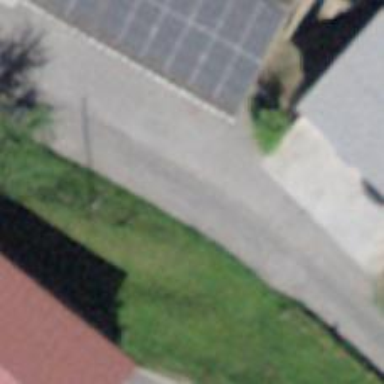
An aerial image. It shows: Asphalt road in living street.